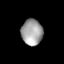
Tissue: lung
Cell type: Myeloid cells
Senescence score: 0.1919
Nuclear area (px): 542
Mean DAPI intensity: 160.268